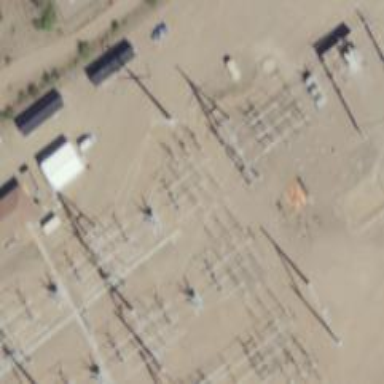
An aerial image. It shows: Switch used for power control.